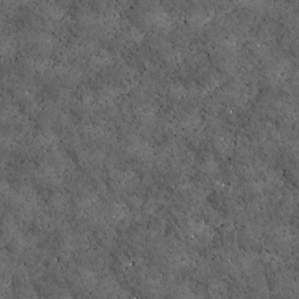
Label: non_frost